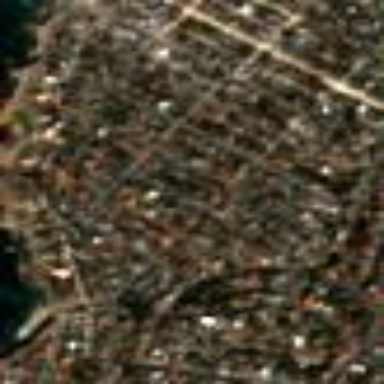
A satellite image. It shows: Residential neighbourhood.